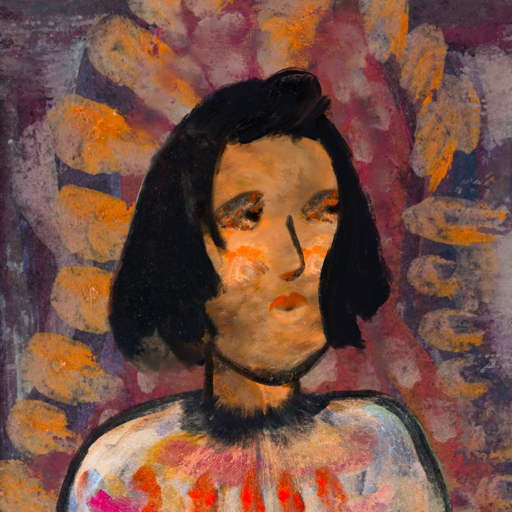
Background: Doll, Head And Neck Side: Gypsy_Queen, Face Side: Gypsy_Queen, Bust: Childish, Hair Side: Mosgoul, Head Accessory: Blank, Second Necklace: Blank, Necklace: Blank, Baby: Blank